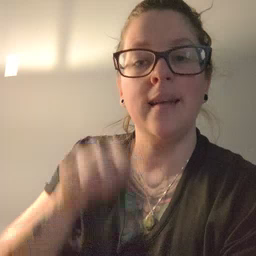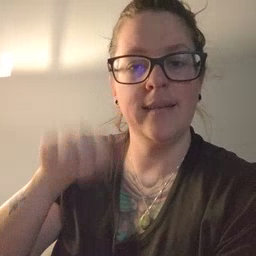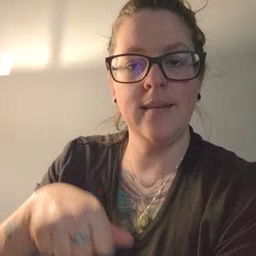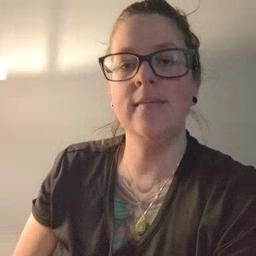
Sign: can